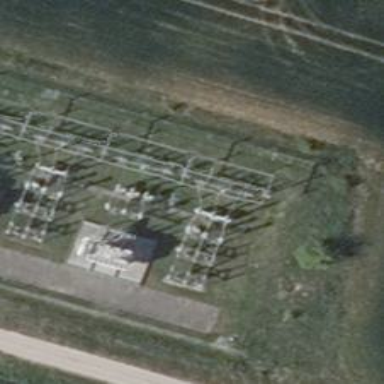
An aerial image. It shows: Power line is depicted.